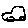
Label: car